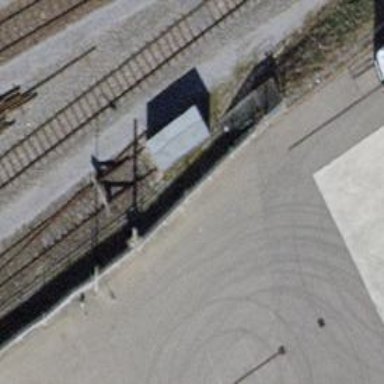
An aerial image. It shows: Railway buffer stop.